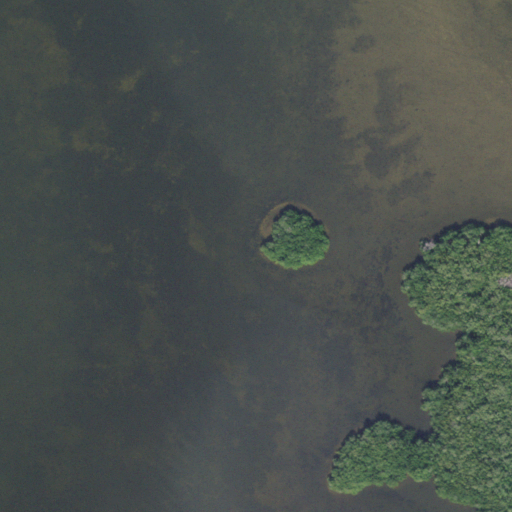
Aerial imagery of island in Florida named Havelock Key containing herbaceous wetlands, open water, and woody wetlands